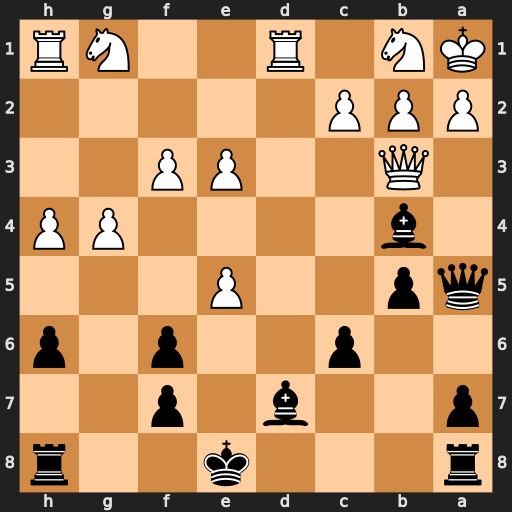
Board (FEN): r3k2r/p2b1p2/2p2p1p/qp2P3/1b4PP/1Q2PP2/PPP5/KN1R2NR
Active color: b
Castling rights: kq
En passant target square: -
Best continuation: Be6 Qxe6+ fxe6